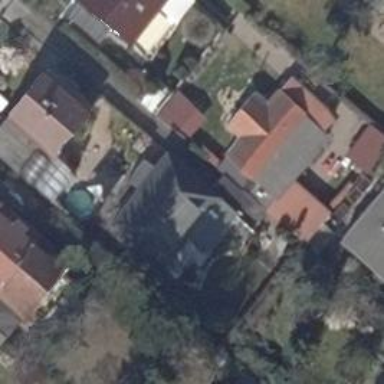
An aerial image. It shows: Detached building with hipped roof shape.